Question: I have registered and saved users through my app and now I want to fetch the list of usernames as shown below from Firebase database. How do I do it in list view? my database is shown below:

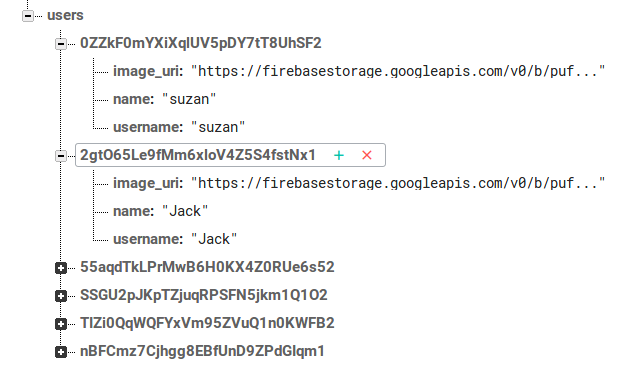
Answer: '''
ArrayList<MODELCLASSNAME> Users=new ArrayList<>();
DatabaseReference df=FirebaseDatabase.getInstance().getReference().child("users");
df.addValueEventListener(new ValueEventListener() {
@Override
public void onDataChange(DataSnapshot dataSnapshot) {
for(DataSnapShot user : dataSnapshot.getchildren()){
Users.add(dataSnapshot.getValue(MODELCLASSNAME.class));
}
}
@Override
public void onCancelled(DatabaseError databaseError) {
}
});
//Now loop through your arraylist
'''